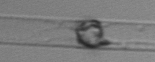
Label: Dactyliosolen_blavyanus